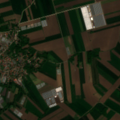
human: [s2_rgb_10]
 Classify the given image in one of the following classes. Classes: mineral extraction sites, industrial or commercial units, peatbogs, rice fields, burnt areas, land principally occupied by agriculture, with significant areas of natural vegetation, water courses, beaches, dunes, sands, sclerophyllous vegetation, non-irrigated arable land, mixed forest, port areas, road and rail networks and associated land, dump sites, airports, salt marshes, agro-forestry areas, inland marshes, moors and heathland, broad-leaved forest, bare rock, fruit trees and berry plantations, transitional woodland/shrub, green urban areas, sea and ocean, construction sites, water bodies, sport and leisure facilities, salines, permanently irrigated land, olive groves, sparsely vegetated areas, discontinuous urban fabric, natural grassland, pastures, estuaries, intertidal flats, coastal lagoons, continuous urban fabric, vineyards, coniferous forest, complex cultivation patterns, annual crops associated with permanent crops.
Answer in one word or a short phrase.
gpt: discontinuous urban fabric, non-irrigated arable land, land principally occupied by agriculture, with significant areas of natural vegetation